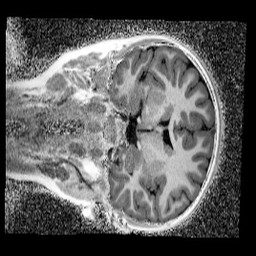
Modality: UNIT1_denoised
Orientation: coronal
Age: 11
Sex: female
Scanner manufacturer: siemens
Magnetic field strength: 3 T
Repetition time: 4 s
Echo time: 0.00299 s